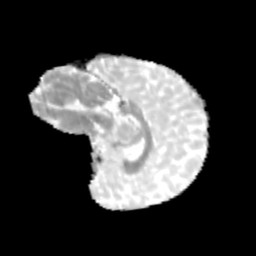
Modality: MD
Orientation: sagittal
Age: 10
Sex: male
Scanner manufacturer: siemens
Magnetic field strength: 3 T
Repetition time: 3.8 s
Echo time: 0.07 s